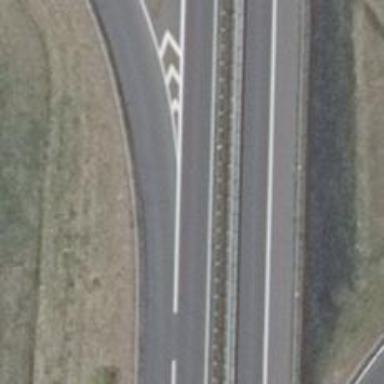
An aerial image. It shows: Road with "give way" sign.